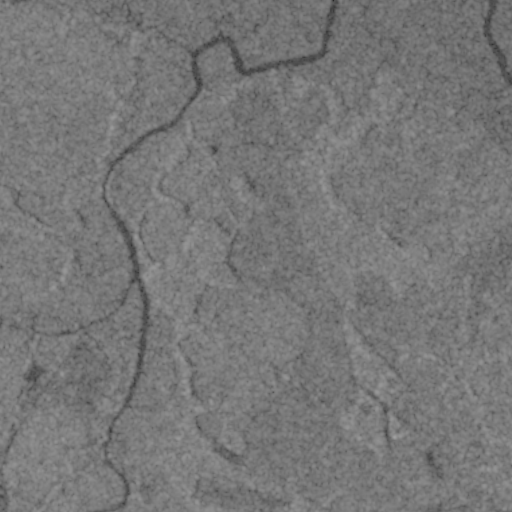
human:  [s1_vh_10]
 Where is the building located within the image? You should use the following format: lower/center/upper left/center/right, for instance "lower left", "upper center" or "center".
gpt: The building is located in the lower center of the image.
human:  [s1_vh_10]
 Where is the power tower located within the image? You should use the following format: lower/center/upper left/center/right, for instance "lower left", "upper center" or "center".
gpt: There is no power tower in the image.

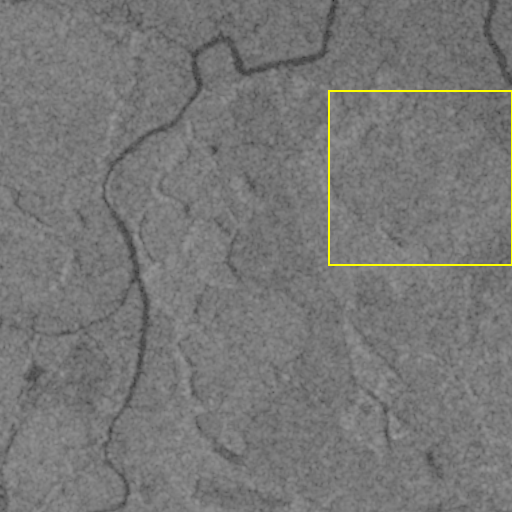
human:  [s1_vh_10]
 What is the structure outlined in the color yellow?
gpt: The structure outlined in yellow is a crop field.
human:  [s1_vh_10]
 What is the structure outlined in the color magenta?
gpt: There is no magenta outline.